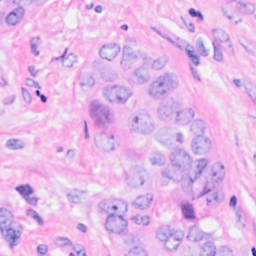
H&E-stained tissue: Breast